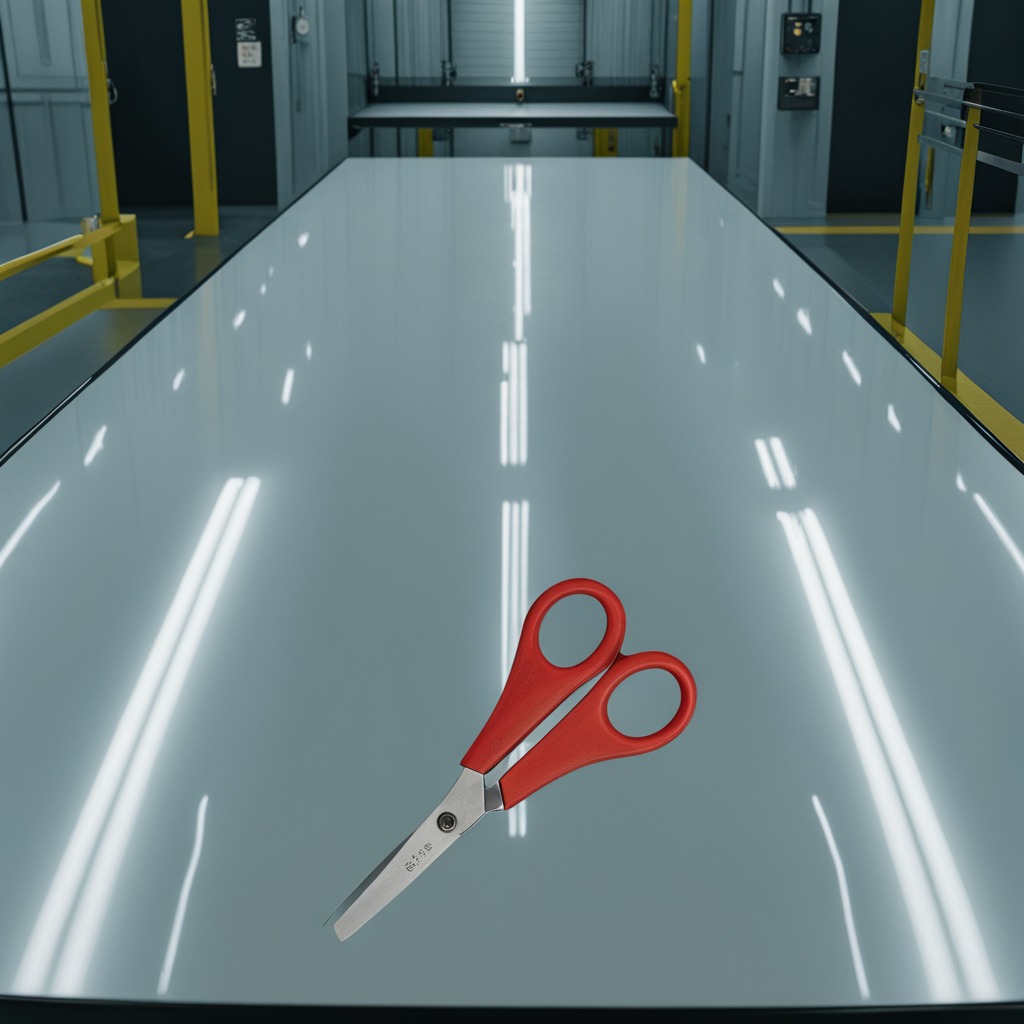
A scissor is lying on the table.